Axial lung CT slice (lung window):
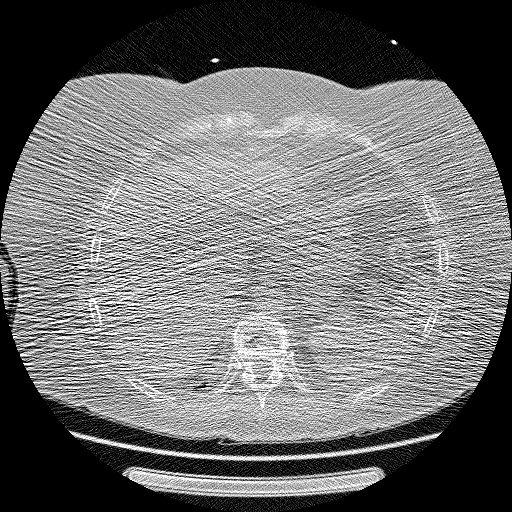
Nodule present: no